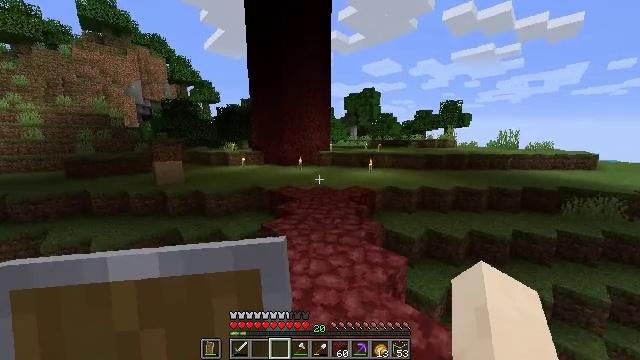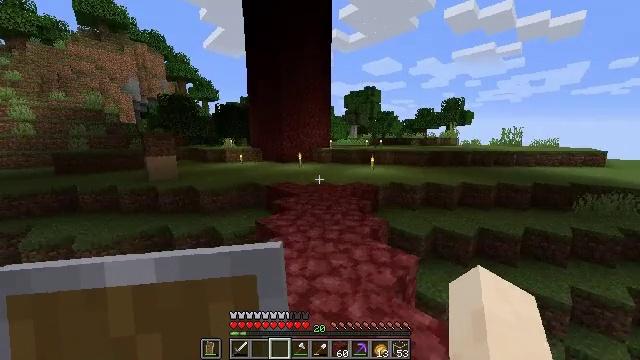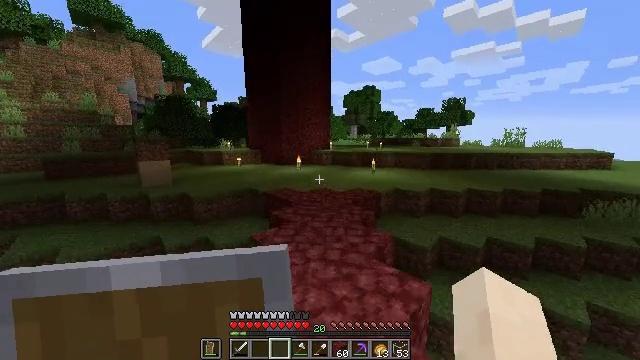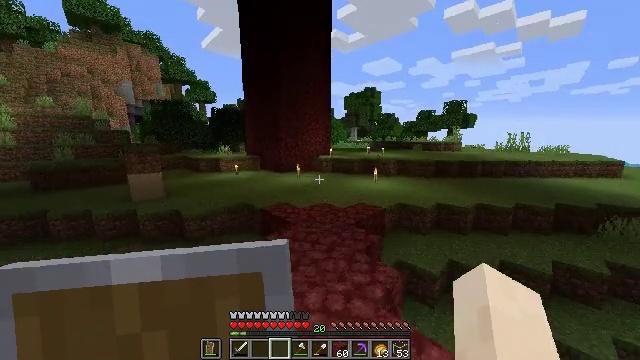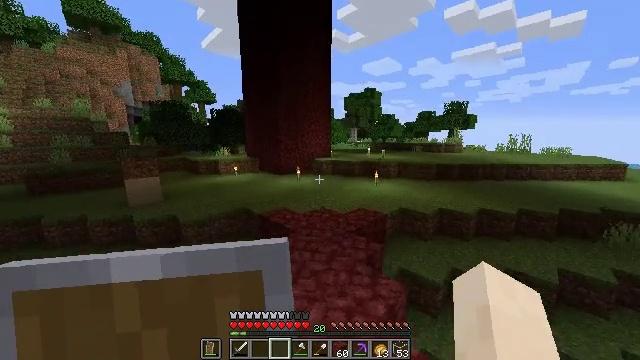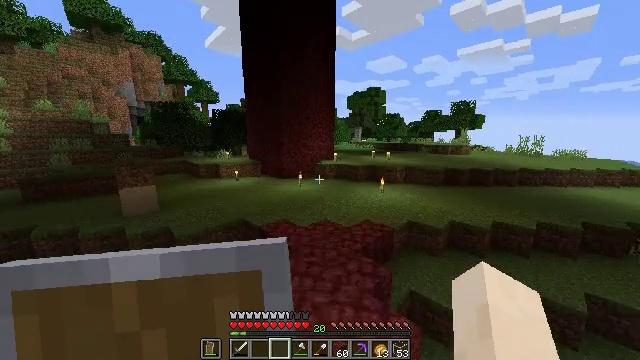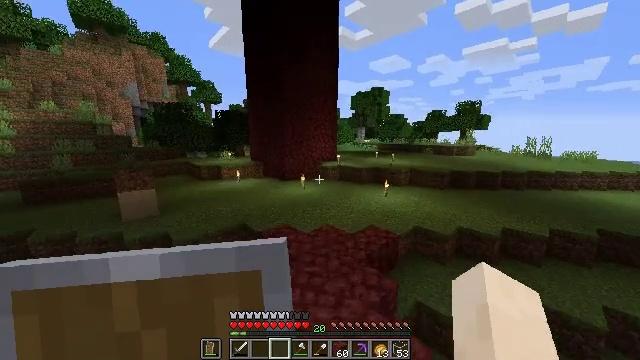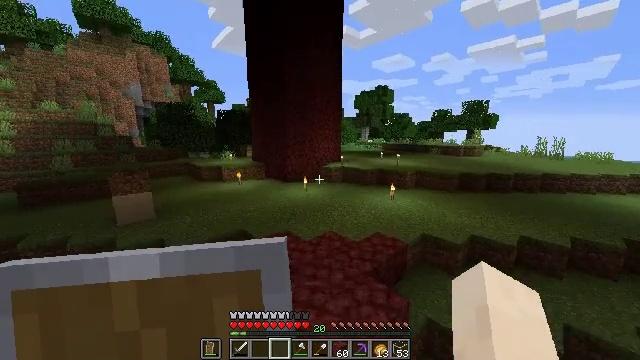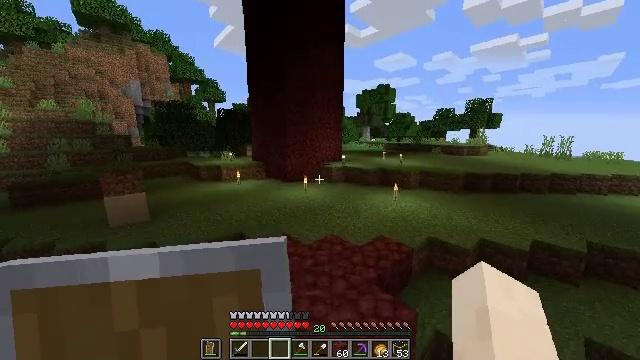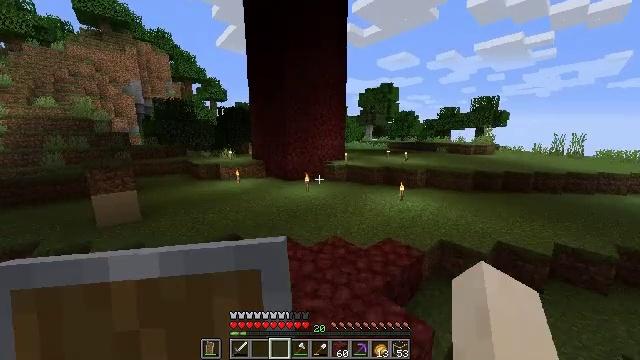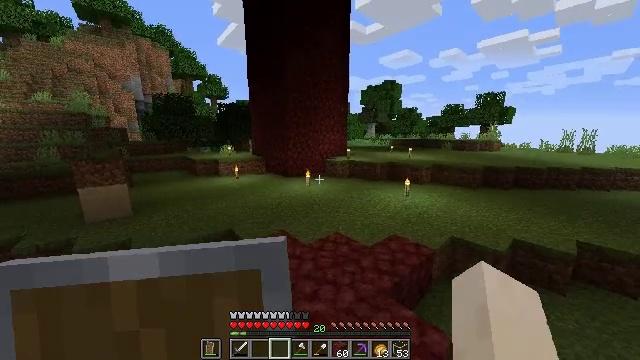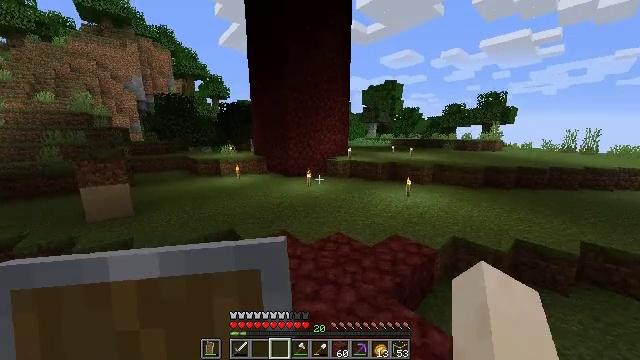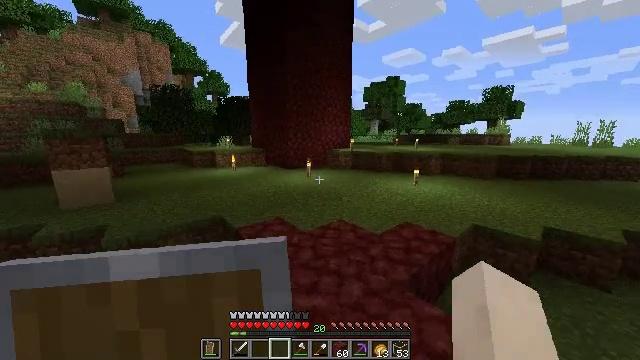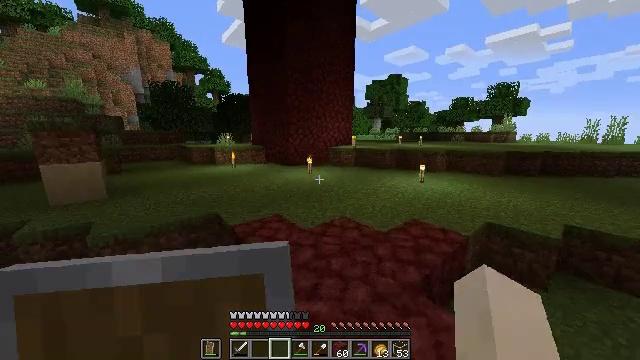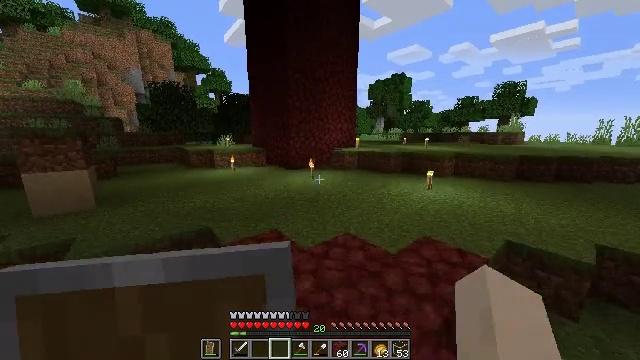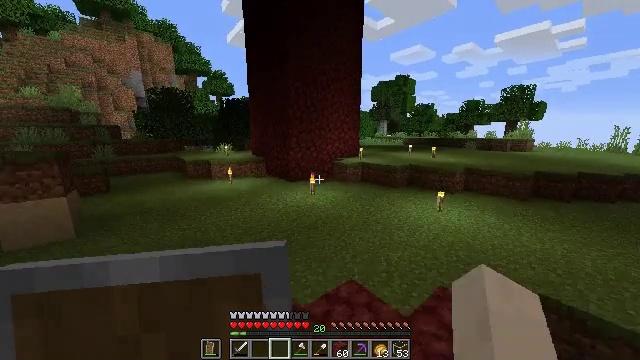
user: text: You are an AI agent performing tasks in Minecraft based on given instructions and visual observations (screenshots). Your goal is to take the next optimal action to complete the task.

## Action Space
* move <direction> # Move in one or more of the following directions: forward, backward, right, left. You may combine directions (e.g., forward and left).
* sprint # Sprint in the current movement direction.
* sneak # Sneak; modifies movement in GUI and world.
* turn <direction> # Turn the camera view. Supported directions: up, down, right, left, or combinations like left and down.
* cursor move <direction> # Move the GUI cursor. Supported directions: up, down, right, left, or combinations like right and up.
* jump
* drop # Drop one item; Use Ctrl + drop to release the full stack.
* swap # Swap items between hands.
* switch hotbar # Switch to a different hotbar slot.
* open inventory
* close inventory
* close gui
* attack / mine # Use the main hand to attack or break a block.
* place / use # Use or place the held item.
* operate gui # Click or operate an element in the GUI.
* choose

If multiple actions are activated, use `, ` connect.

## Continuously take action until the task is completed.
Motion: motion action
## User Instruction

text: Mine sand by the water.
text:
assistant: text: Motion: move forward, jump
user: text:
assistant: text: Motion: move forward, jump
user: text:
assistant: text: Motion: move forward, jump
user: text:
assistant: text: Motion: move forward, jump
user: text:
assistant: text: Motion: move forward, jump
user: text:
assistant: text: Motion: move forward, jump
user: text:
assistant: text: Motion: move forward, jump
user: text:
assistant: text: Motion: move forward, jump
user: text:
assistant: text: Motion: move forward, jump
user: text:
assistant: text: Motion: move forward, jump
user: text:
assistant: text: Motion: move forward, jump
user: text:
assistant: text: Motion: move forward, jump
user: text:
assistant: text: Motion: move forward, jump
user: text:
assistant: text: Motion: move forward, jump
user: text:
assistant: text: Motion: move forward, jump
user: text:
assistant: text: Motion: move forward, jump
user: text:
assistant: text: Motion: move forward, jump
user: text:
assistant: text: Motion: move forward, jump
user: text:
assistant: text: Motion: move forward, jump
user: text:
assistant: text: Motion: move forward
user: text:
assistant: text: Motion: move forward
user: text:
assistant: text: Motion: move forward
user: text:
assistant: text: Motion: move forward
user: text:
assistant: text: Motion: move forward
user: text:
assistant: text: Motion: move forward
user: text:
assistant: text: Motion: move forward
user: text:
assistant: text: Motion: move forward
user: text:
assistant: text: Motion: move forward
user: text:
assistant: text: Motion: move forward
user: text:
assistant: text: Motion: move forward